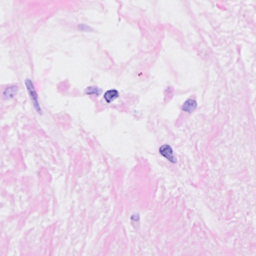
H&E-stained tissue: Breast